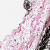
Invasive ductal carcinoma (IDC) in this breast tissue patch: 0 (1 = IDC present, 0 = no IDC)